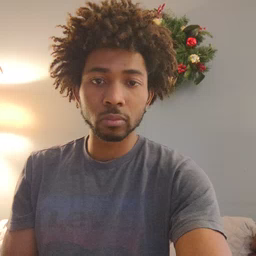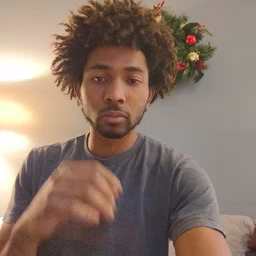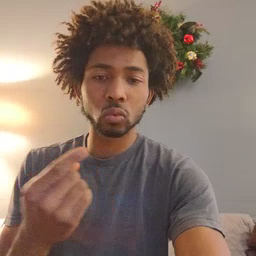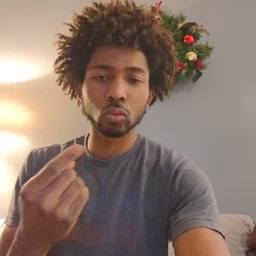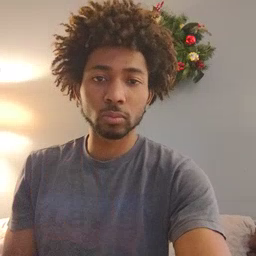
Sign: owie